Aerial crown-view tile of a tropical tree (Barro Colorado Island, Panama), acquired 20241112:
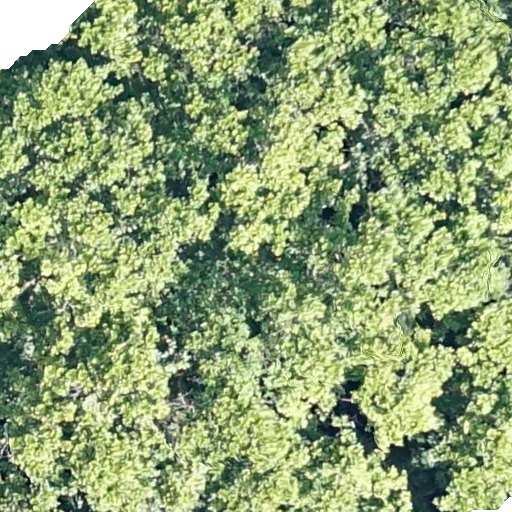
Species: Anacardium excelsum
GBIF accepted scientific name: Anacardium excelsum
Crown area: 645.697 m²